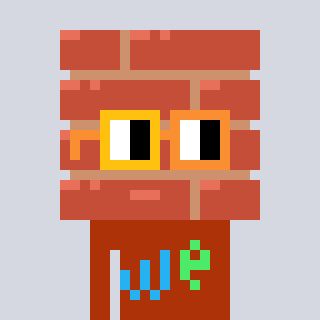
a pixel art character with square yellow and orange glasses, a wall-shaped head and a hotbrown-colored body on a cool background